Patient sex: M
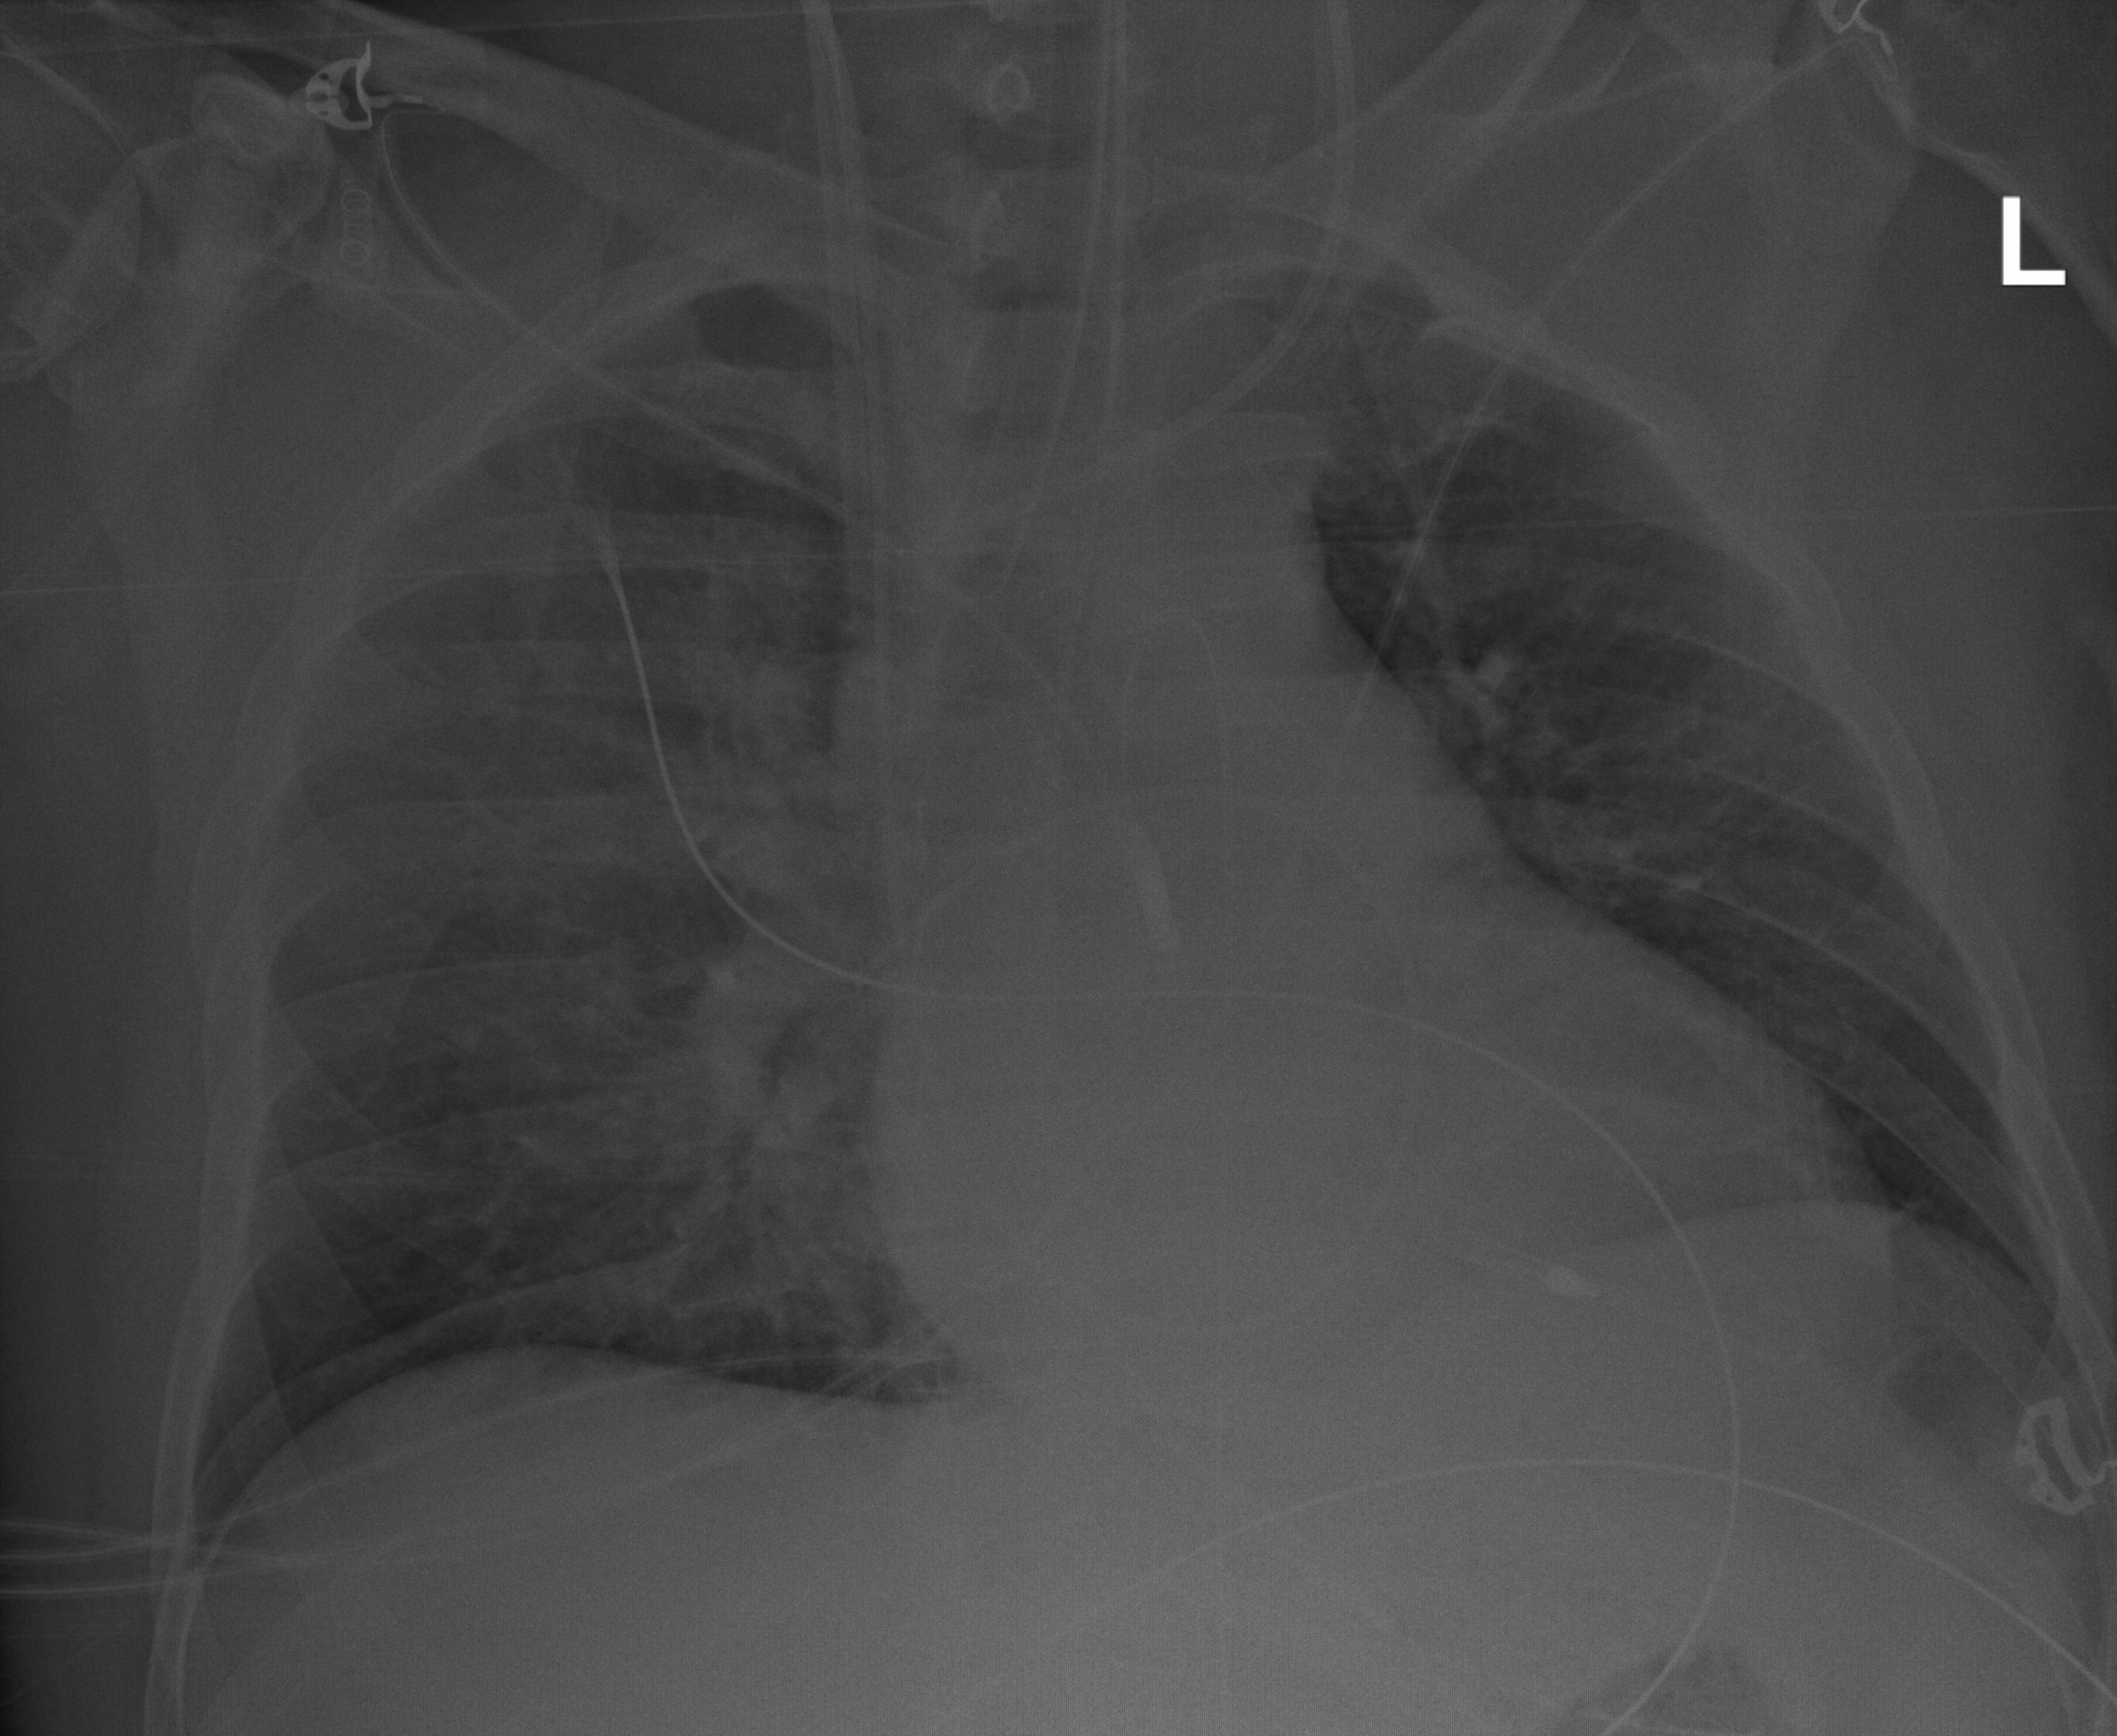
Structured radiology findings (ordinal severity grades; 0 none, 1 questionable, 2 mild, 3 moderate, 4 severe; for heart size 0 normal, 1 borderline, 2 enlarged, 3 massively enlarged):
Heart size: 2
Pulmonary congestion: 2
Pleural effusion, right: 0
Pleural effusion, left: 0
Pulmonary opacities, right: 2
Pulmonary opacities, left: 2
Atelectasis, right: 2
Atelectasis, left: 2